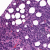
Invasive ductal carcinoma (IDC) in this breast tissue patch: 1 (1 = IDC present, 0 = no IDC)